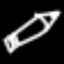
Label: pencil